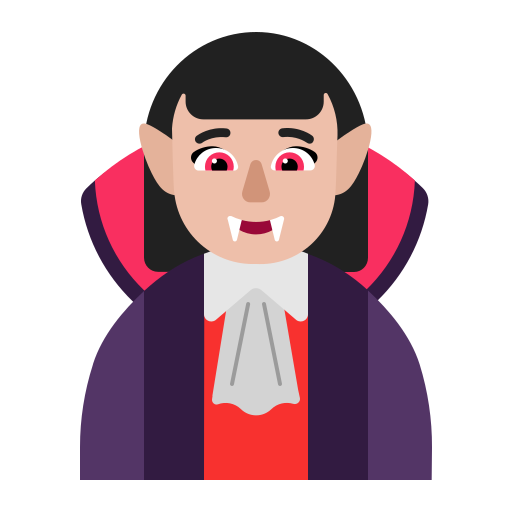
woman vampire flat  light